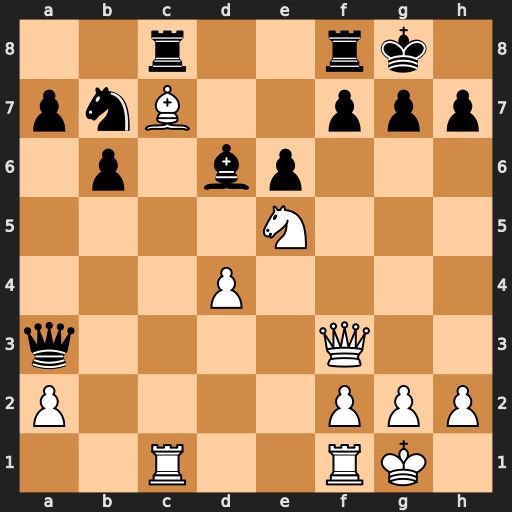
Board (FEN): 2r2rk1/pnB2ppp/1p1bp3/4N3/3P4/q4Q2/P4PPP/2R2RK1
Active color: w
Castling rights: -
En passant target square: -
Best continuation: Qxb7 Rxc7 Rxc7 Bxc7 Qxc7